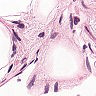
Metastatic tissue present: no